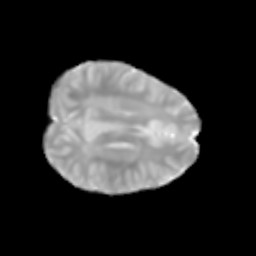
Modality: T2w
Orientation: axial
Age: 6
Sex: male
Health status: healthy